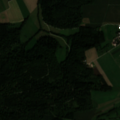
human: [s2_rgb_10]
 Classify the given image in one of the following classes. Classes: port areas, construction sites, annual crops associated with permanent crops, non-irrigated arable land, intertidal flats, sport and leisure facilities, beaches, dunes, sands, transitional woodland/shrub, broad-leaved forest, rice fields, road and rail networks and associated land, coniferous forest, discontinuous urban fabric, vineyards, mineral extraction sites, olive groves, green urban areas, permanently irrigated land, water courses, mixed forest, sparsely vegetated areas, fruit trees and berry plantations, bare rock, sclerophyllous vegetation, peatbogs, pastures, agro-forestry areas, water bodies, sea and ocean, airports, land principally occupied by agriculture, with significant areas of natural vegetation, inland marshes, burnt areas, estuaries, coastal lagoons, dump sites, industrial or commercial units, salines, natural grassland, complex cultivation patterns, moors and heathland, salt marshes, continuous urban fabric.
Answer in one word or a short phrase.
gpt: non-irrigated arable land, mixed forest